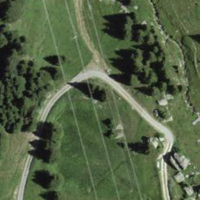
EUNIS habitat code: 23
Species observed at this site:
Campanula barbata